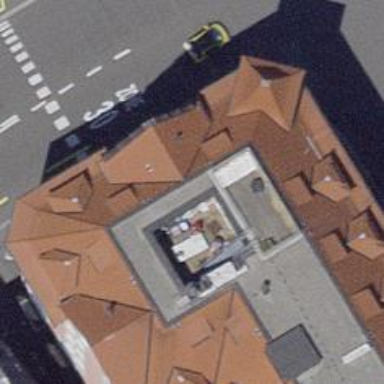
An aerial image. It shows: Bar.